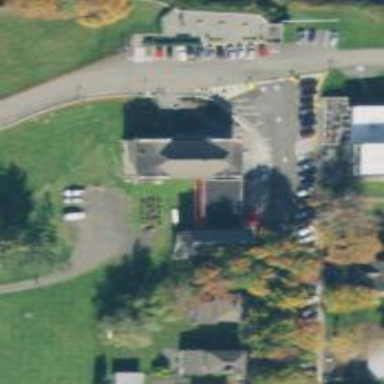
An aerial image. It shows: Post office.